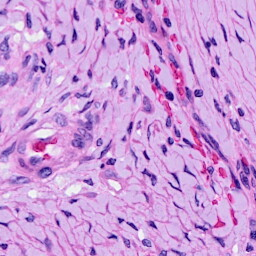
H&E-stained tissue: Ovarian